Question: I don't know much about lxml and xpaths and I want to learn how to scrape data from website. When I run this code I don't get any results and don't know why. Please help me to fix it.
code here
'''
from lxml import html
import requests
pageLen=str(100)
page = requests.get('http://www.yellowpages.com/search?search_terms=lawyer&geo_location_terms=usa&page=2')
print(page)
tree = html.fromstring(page.content)
#phoneNumber = tree.xpath('//span[@class="c411Phone"]/text()')
Link=tree.xpath('//div[@class="info"]/a/@href')
Bname=tree.xpath('//a[@class="business-name"]/text()')
print(Bussiness_names)
print(Bname)
'''
HTML CODE

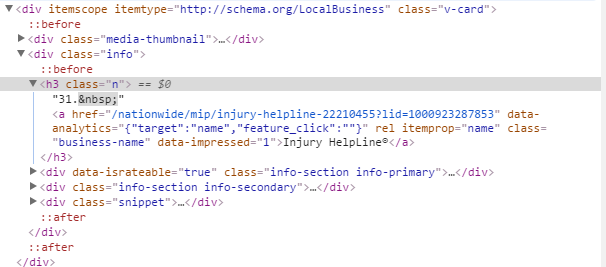
Answer: quick and dirty:
'''
from lxml import html
import requests
url = 'http://www.yellowpages.com/search?search_terms=lawyer&geo_location_terms=usa&page=2'
page = requests.get(url)
tree = html.fromstring(page.text)
tree.make_links_absolute(url)
for business in tree.xpath('//a[@class="business-name"]'):
print business.attrib['href'], business.text
'''